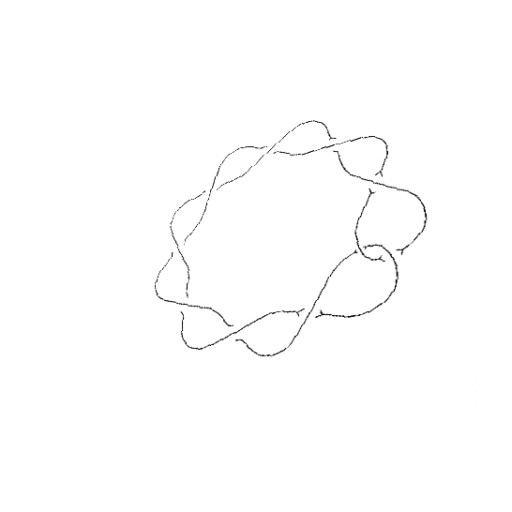
Crossing number: 10